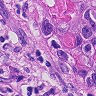
Metastatic tissue present: yes